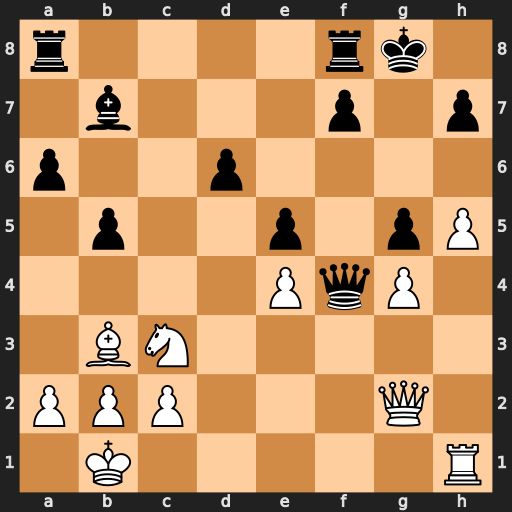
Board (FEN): r4rk1/1b3p1p/p2p4/1p2p1pP/4PqP1/1BN5/PPP3Q1/1K5R
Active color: w
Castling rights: -
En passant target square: -
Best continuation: Bd5 b4 Ne2 Qd2 Bxb7